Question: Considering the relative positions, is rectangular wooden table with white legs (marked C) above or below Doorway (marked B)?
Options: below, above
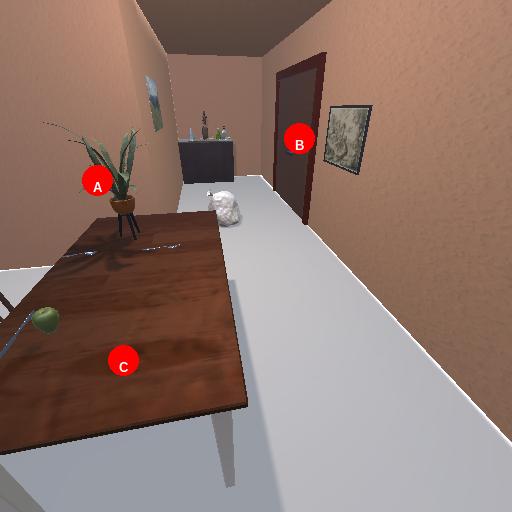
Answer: below